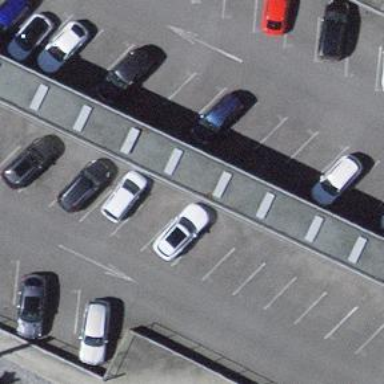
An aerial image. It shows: Multi-storey parking facility with paved surface and park & ride option available.